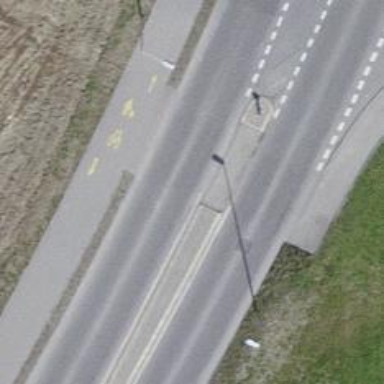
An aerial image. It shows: Kerb barrier.